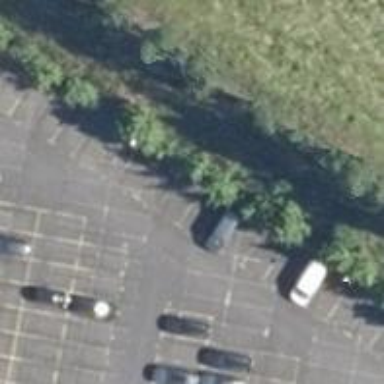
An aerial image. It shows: Road serving as parking aisle.